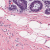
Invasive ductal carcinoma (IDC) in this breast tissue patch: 0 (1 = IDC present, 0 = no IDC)